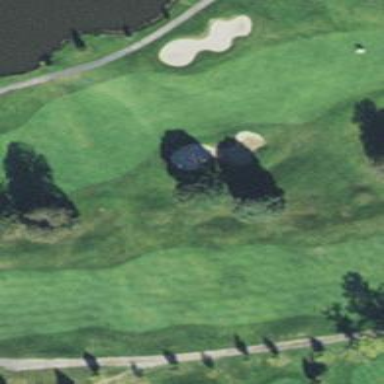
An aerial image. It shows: Golf fairway surrounded by grass.